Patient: sex M, age 26
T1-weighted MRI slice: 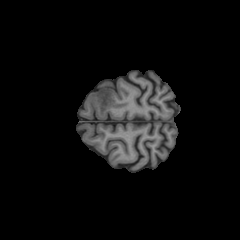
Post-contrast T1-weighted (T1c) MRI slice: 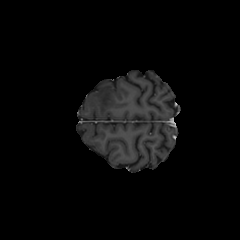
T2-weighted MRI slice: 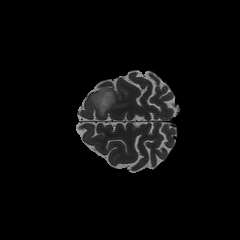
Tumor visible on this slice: yes
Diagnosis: Oligodendroglioma, IDH-mutant, 1p/19q-codeleted
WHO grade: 2